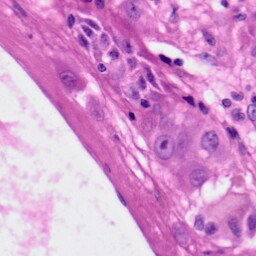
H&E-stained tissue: Skin